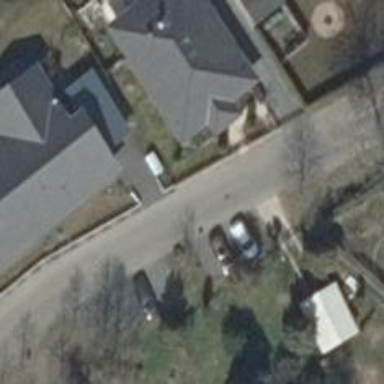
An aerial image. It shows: Residential road.